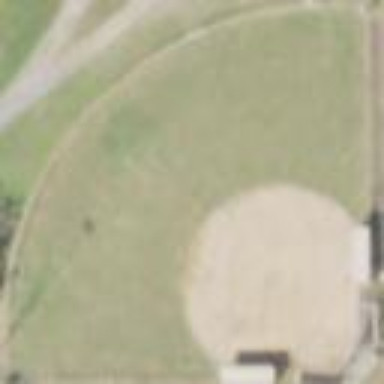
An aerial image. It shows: Baseball pitch for leisure and sports activities.